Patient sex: F
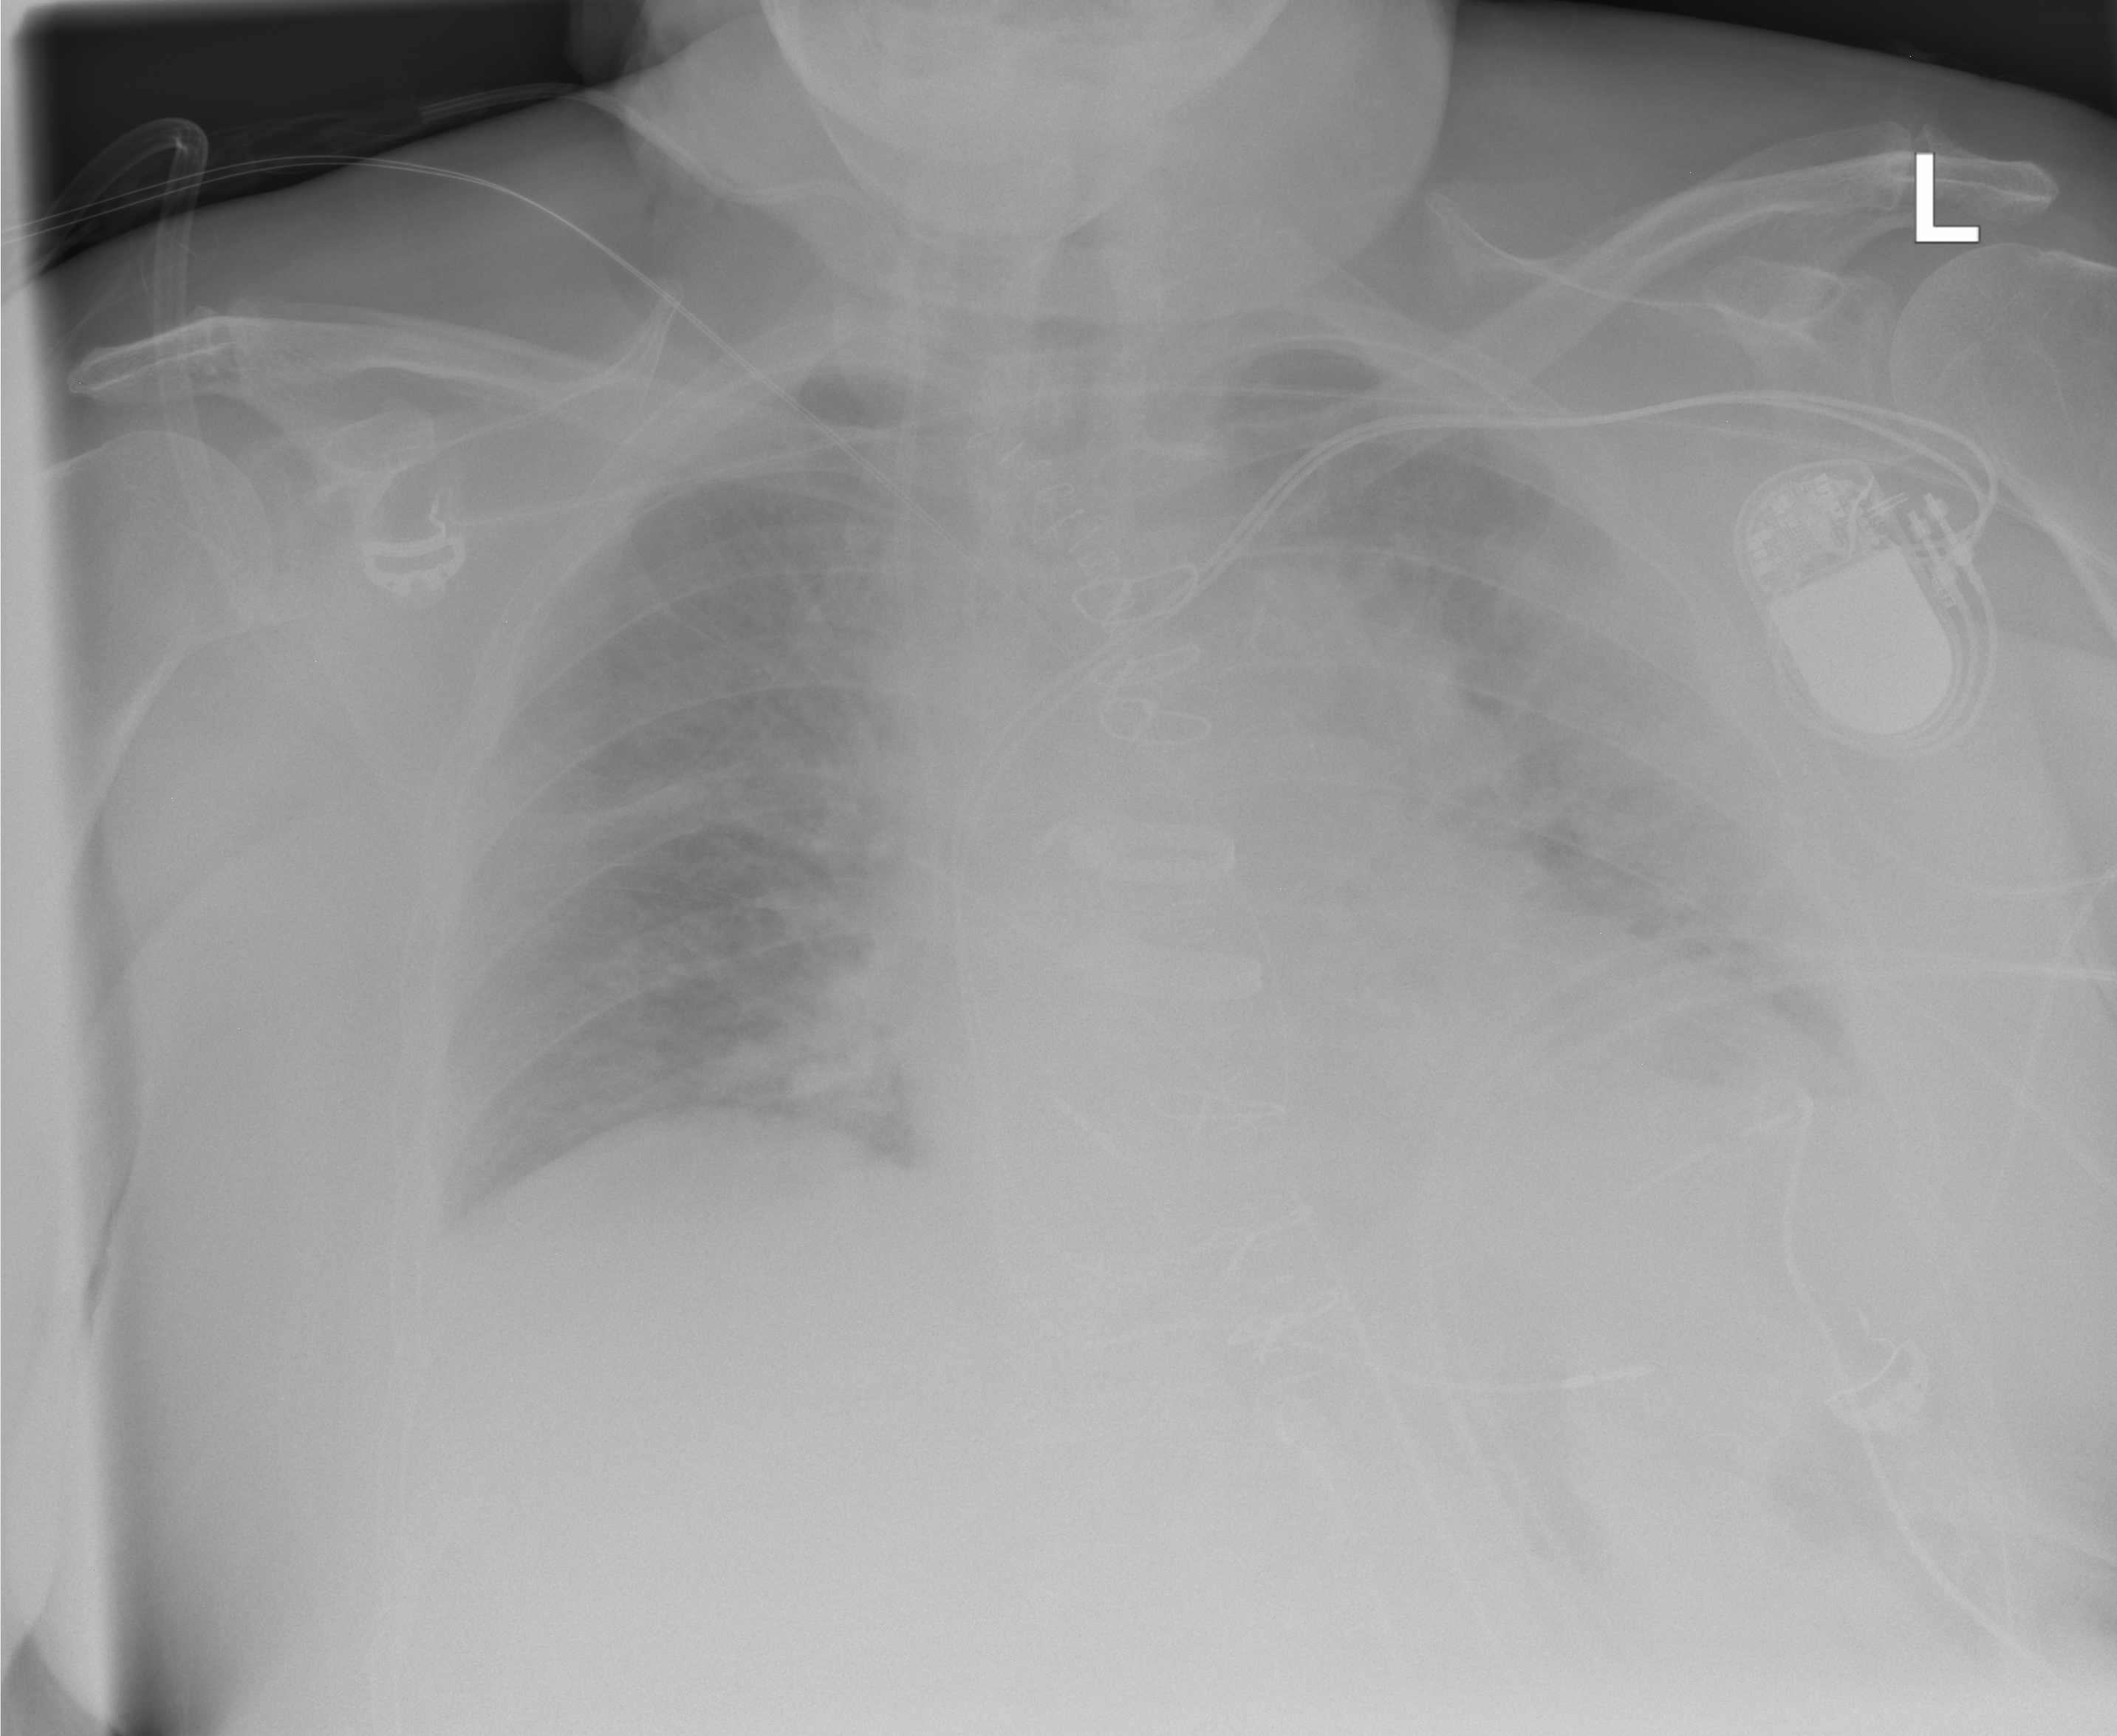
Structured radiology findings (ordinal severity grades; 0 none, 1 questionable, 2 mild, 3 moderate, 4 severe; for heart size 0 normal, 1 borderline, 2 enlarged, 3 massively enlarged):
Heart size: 2
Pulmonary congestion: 2
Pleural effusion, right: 0
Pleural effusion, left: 2
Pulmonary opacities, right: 0
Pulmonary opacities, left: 3
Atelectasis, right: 0
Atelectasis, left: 2